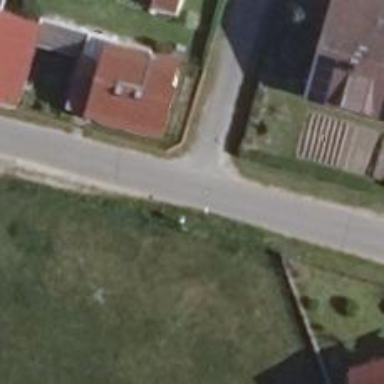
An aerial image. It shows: Smoothly paved residential road.